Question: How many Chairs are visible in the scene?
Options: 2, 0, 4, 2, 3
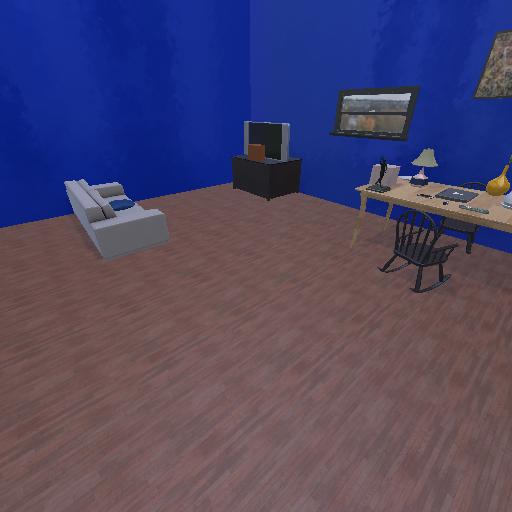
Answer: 2